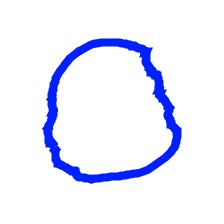
Shape: circle